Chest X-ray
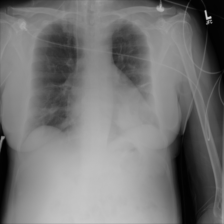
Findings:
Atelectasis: negative
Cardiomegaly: negative
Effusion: negative
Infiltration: negative
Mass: positive
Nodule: negative
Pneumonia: negative
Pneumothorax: negative
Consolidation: negative
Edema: negative
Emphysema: negative
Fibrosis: negative
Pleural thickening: negative
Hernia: negative